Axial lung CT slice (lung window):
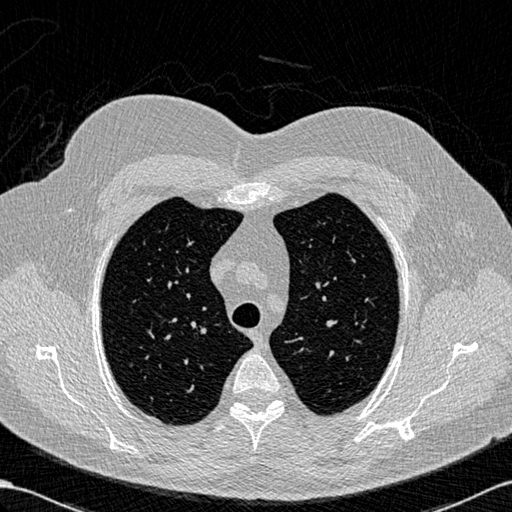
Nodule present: no